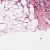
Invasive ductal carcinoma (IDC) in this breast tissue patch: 0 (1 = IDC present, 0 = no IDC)